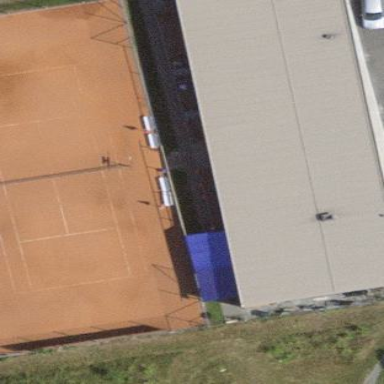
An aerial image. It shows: Tennis court on the leisure land pitch.